Field crop: maize
Growth stage: 2
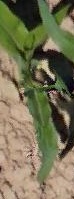
Species: maize